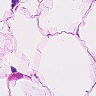
Metastatic tissue present: no